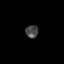
Tissue: skin
Cell type: Epithelial cells
Senescence score: 0.2329
Nuclear area (px): 163
Mean DAPI intensity: 70.307